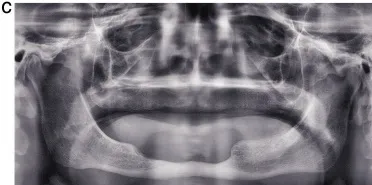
The patient's clinical presentation. (c) The panoramic radiograph shows hypocellularity in the maxilla and mandible.
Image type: radiology (x_ray)